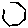
Label: hexagon